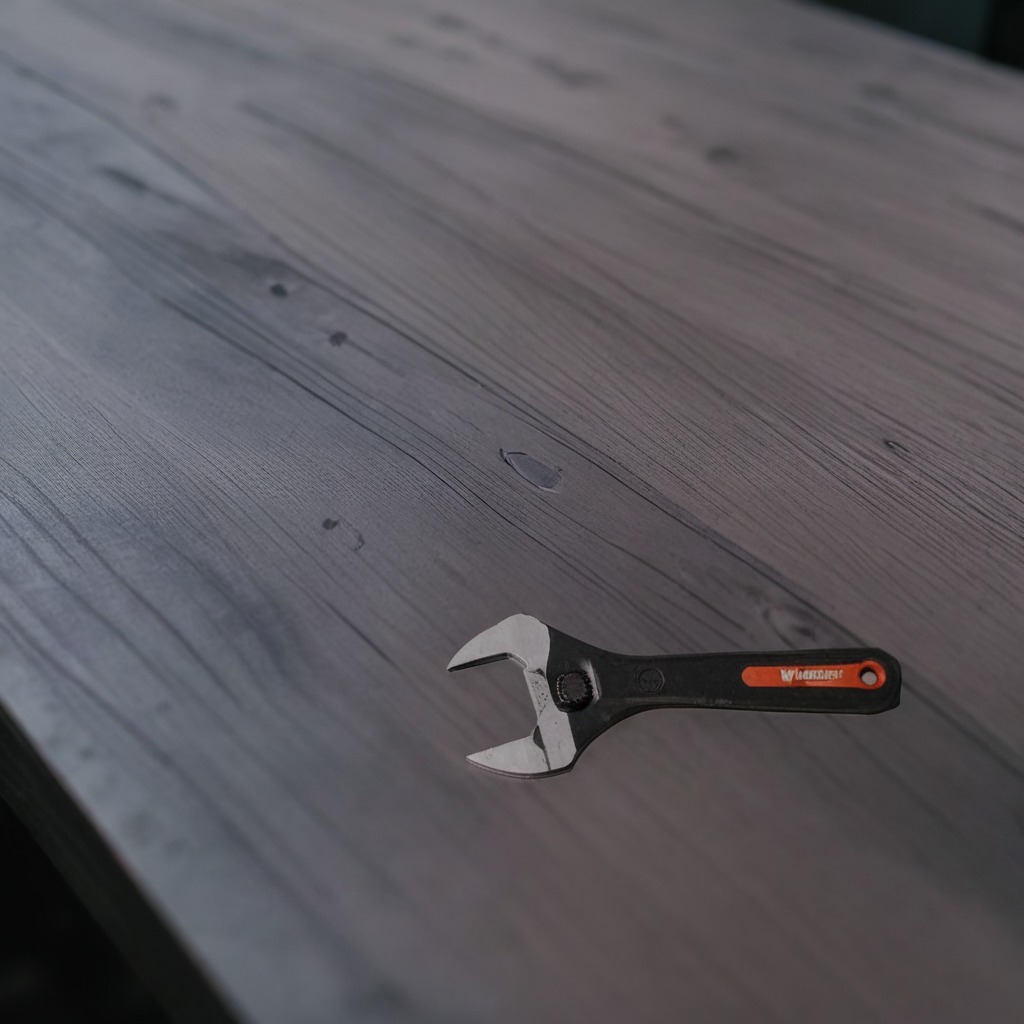
A wrench is lying on the old table.